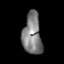
Tissue: skin
Cell type: Epithelial cells
Senescence score: 0.268
Nuclear area (px): 766
Mean DAPI intensity: 127.215